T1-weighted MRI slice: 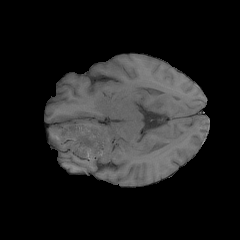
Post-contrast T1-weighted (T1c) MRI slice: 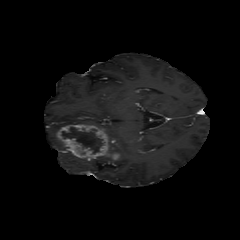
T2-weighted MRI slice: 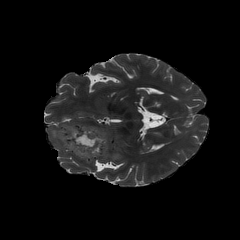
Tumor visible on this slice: yes